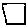
Label: square